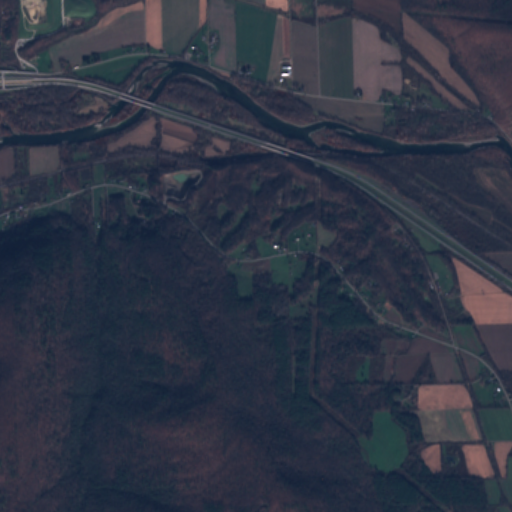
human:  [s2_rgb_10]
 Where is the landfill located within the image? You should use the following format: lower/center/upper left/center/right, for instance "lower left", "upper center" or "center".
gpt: The landfill is located in the upper left of the image.
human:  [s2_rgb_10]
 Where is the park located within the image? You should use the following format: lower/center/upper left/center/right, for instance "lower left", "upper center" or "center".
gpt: The park is located in the center right of the image.
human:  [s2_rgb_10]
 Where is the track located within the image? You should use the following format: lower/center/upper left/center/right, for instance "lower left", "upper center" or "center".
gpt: There is no track in the image.